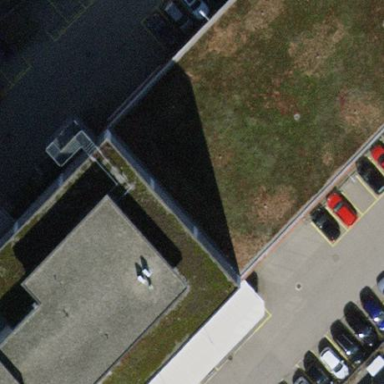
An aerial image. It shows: Office building.